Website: bh-photo
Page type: customer-info-address
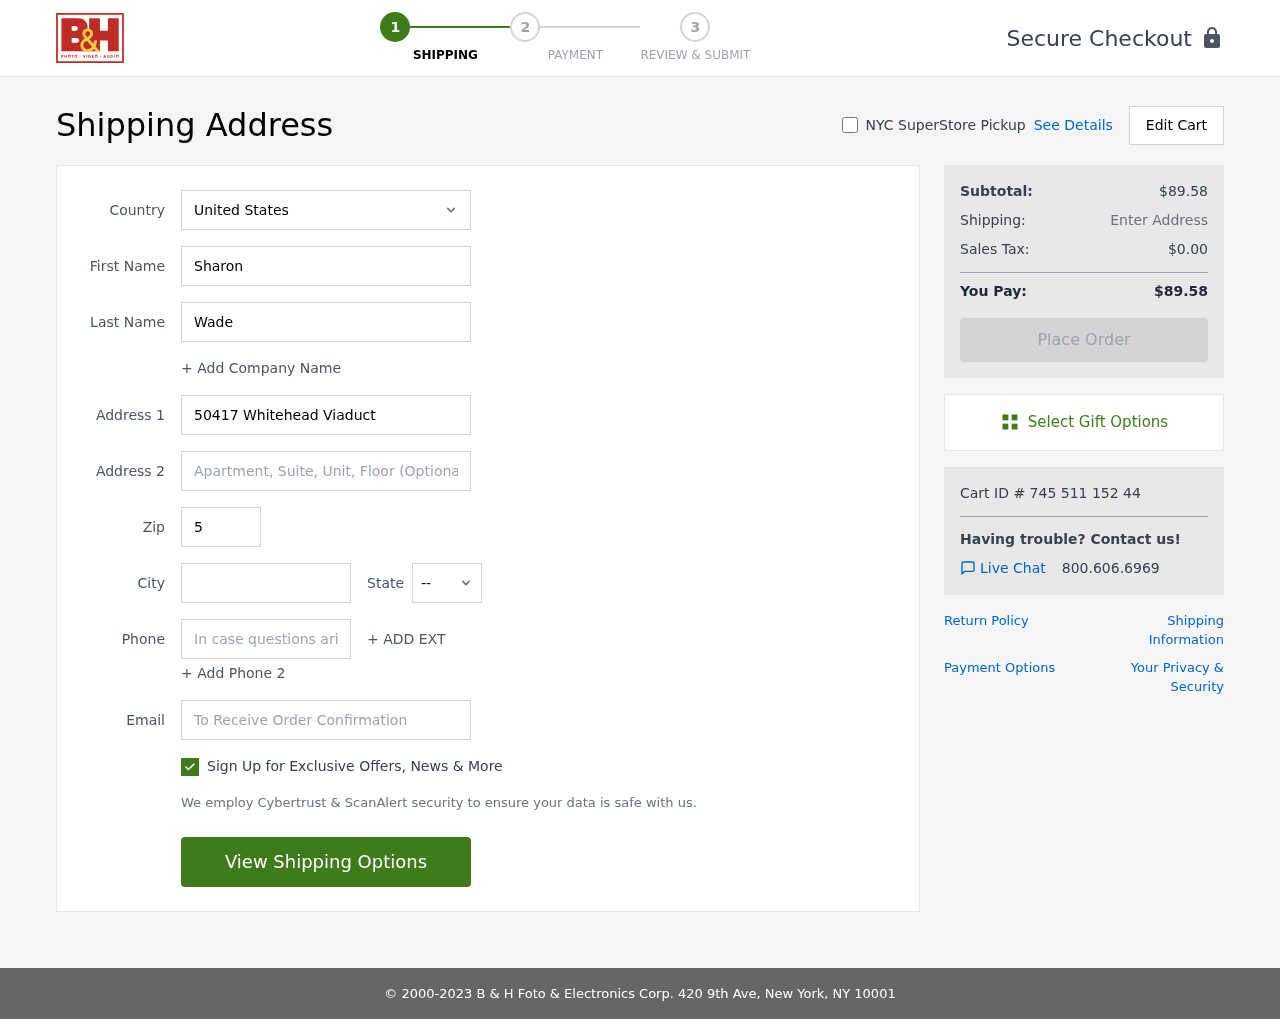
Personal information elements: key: PII_CITY
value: Johnshire
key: PII_COUNTRY
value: United States
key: PII_EMAIL
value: sharon.wade@yahoo.com
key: PII_FIRSTNAME
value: Sharon
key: PII_LASTNAME
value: Wade
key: PII_PHONE
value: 7347002160
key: PII_POSTCODE
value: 57170
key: PII_STATE_ABBR
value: DE
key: PII_STREET
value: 50417 Whitehead Viaduct
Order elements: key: ORDER_SUBTOTAL
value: $89.58
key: ORDER_TAX
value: $0.00
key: ORDER_TOTAL
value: $89.58
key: ORDER_ID
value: Cart ID # 745 511 152 44